Question: I ask for your opinion on the management of categories and subcategories within an app that uses a sqlite database.
This is my screen application:

This is my database scheme SQLITE:
'''
table CATEGORY
id_category | parent_id | name
1 0 television
2 0 iphone
3 1 LCD
4 1 LED
5 1 PLASMA
table PRODUCTS
id_product | id_category | name
1 3 LCD 22"
2 3 LCD 24"
3 2 IPHONE 4S
'''
Now if there are subcategories I must view a subcategory view also else i must view the list of products in the main category.
I thought of something like:
'''
if(parent_id == 0) {
// list products view
}else{
// subcategory view
}
'''
is correct the logic?
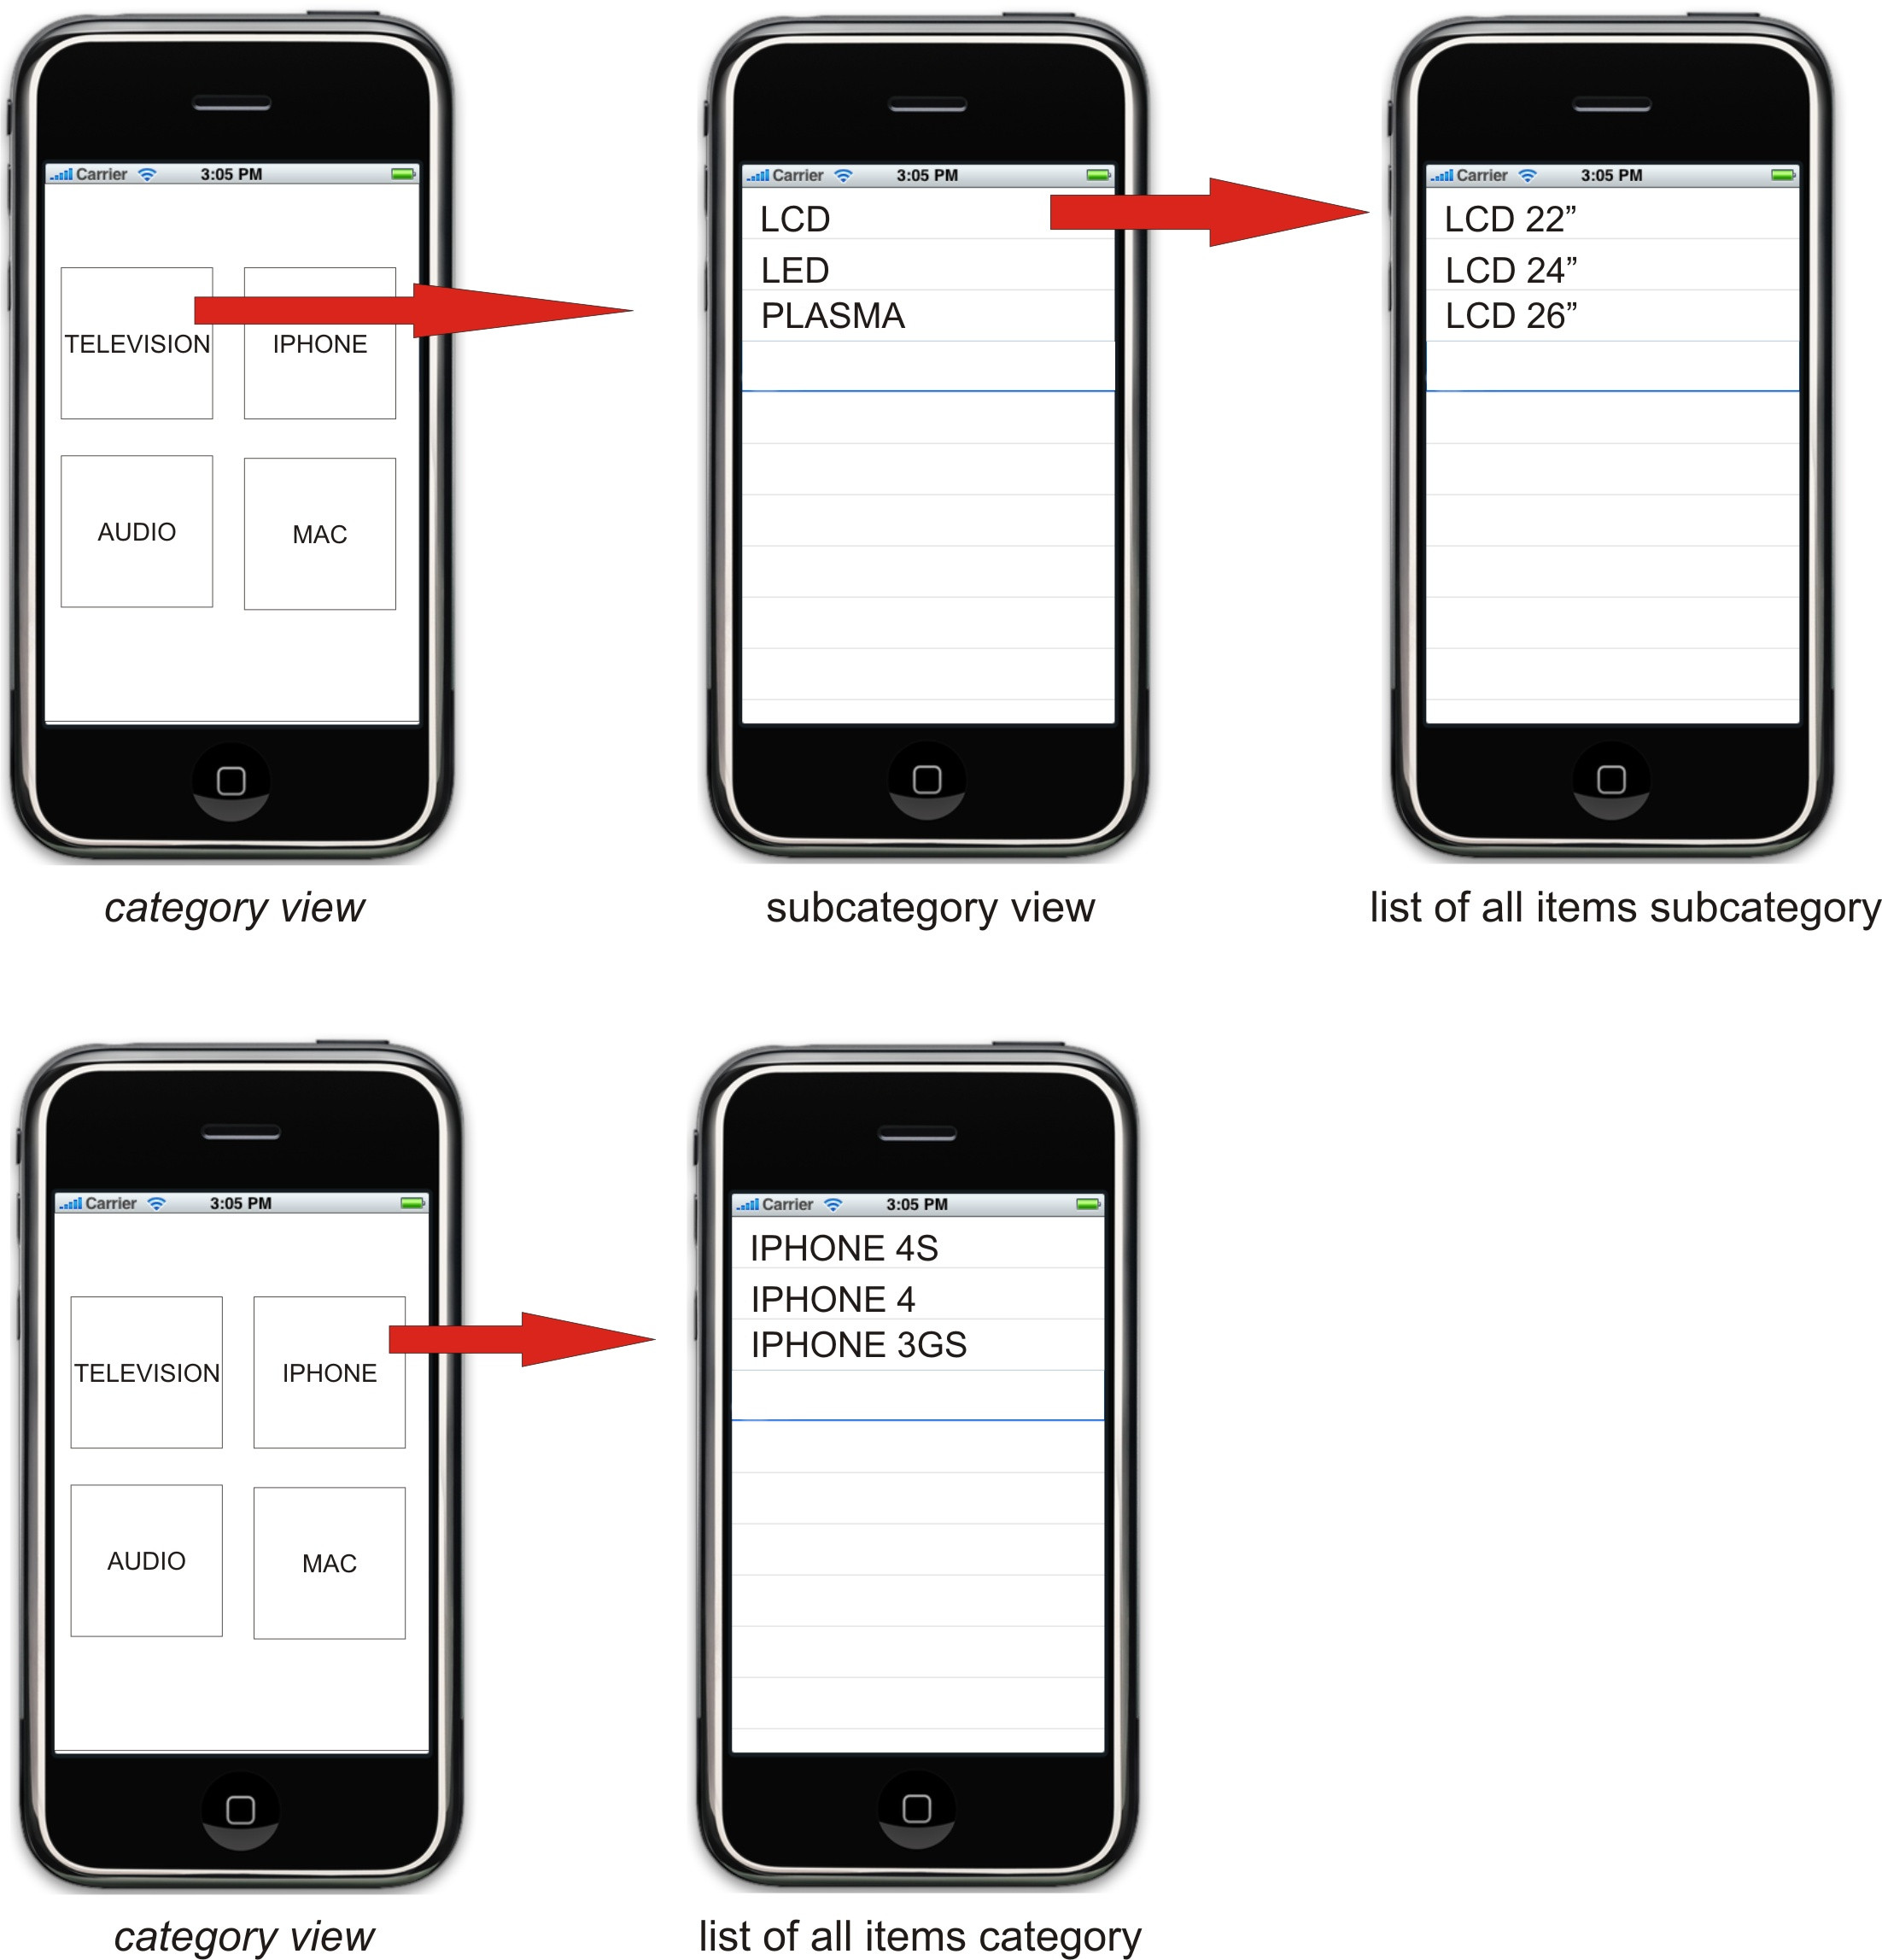
Answer: This would work, especially if you want the flexibility to have multiple levels of subcategories, e.g., mac->desktop->imac->20 inch.
However, if there is only ever a single level of subcategory, you may want to consider just creating three tables, category, subcategory, and product. That way the relationships between the entities is more controlled and less work needs to happen at the code level.
I would suggest keeping the table names "singular" as a standard naming convention. "PRODUCTS" should just be "PRODUCT". This will create more logically-named entities.